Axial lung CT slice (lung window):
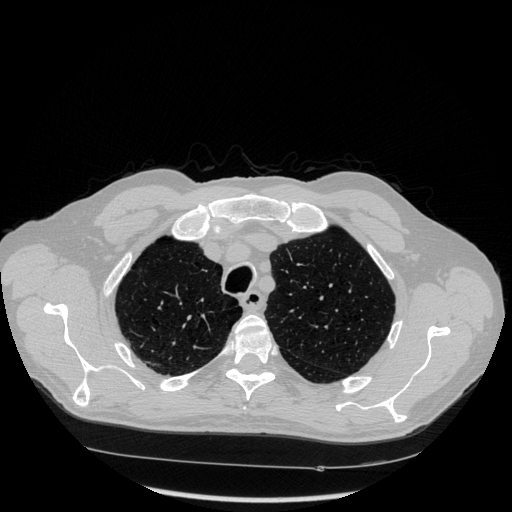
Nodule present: no